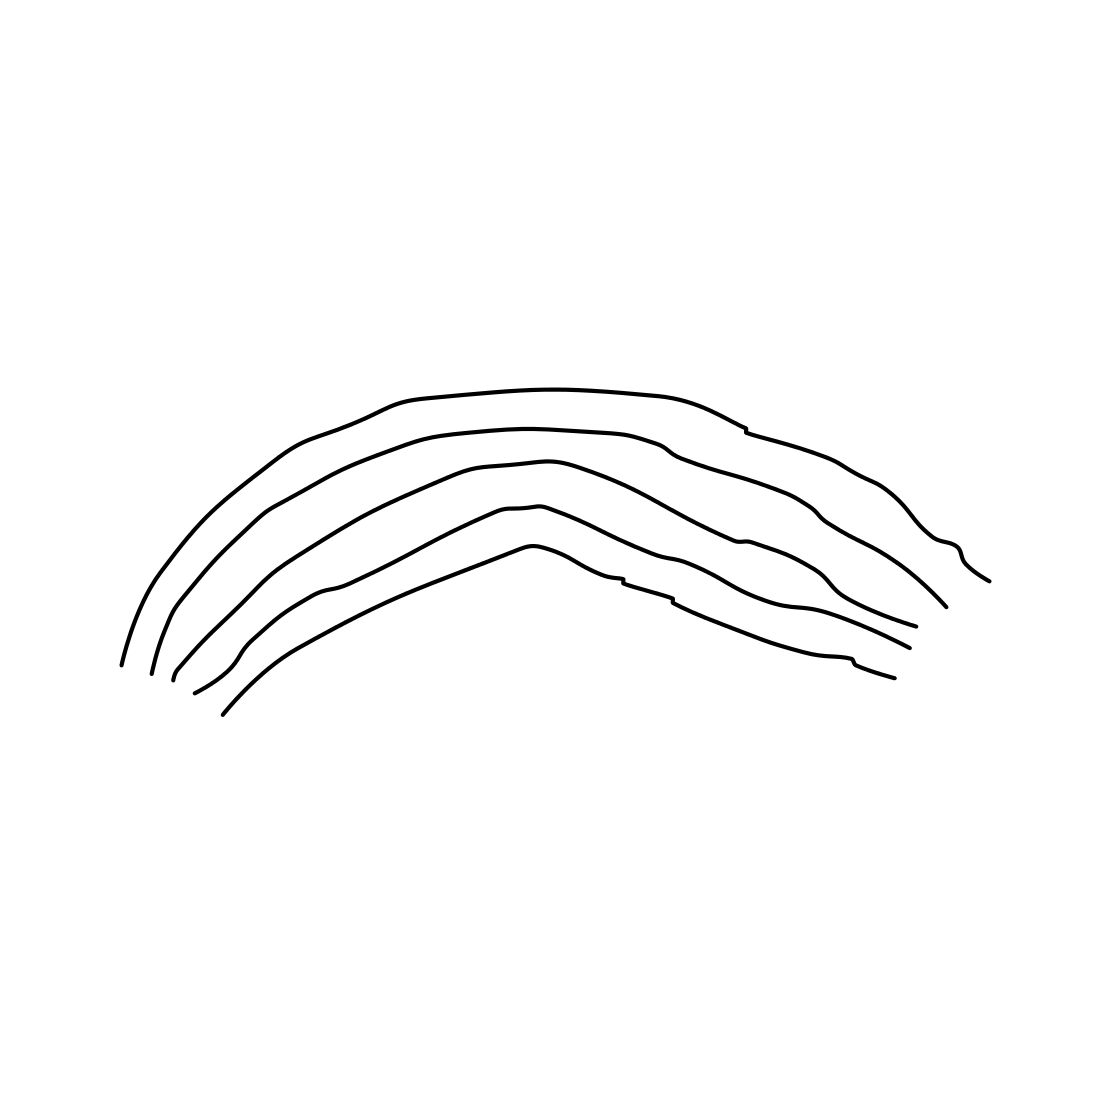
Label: rainbow